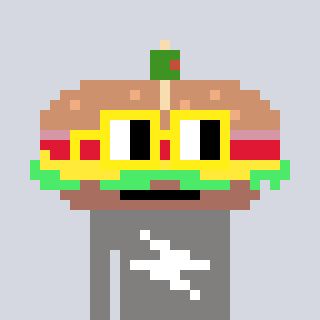
a pixel art character with square yellow glasses, a sandwich-shaped head and a bluegrey-colored body on a cool background